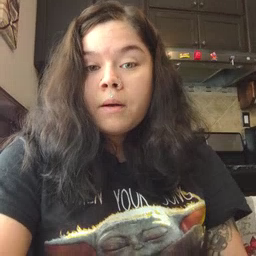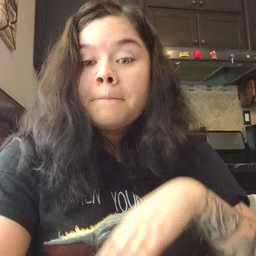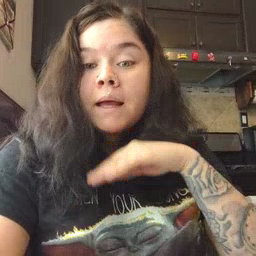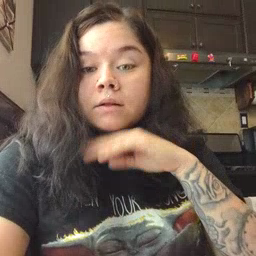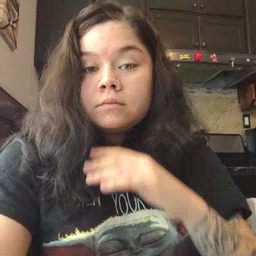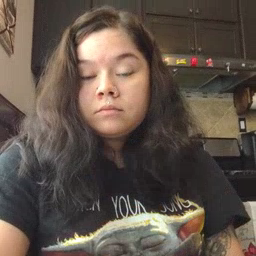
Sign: pig